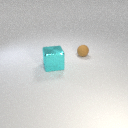
small brown rubber sphere to the right of large cyan metal cube